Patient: sex M, age 58
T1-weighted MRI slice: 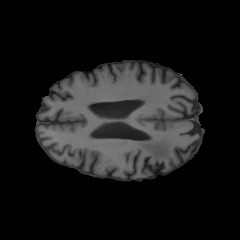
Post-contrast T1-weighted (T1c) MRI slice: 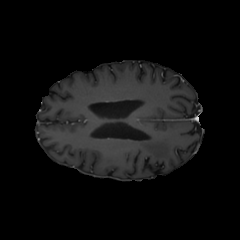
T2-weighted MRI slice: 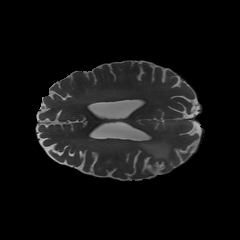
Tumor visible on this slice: yes
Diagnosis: Glioblastoma, IDH-wildtype
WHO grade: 4